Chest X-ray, AP view. Patient: 55 years old, sex M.
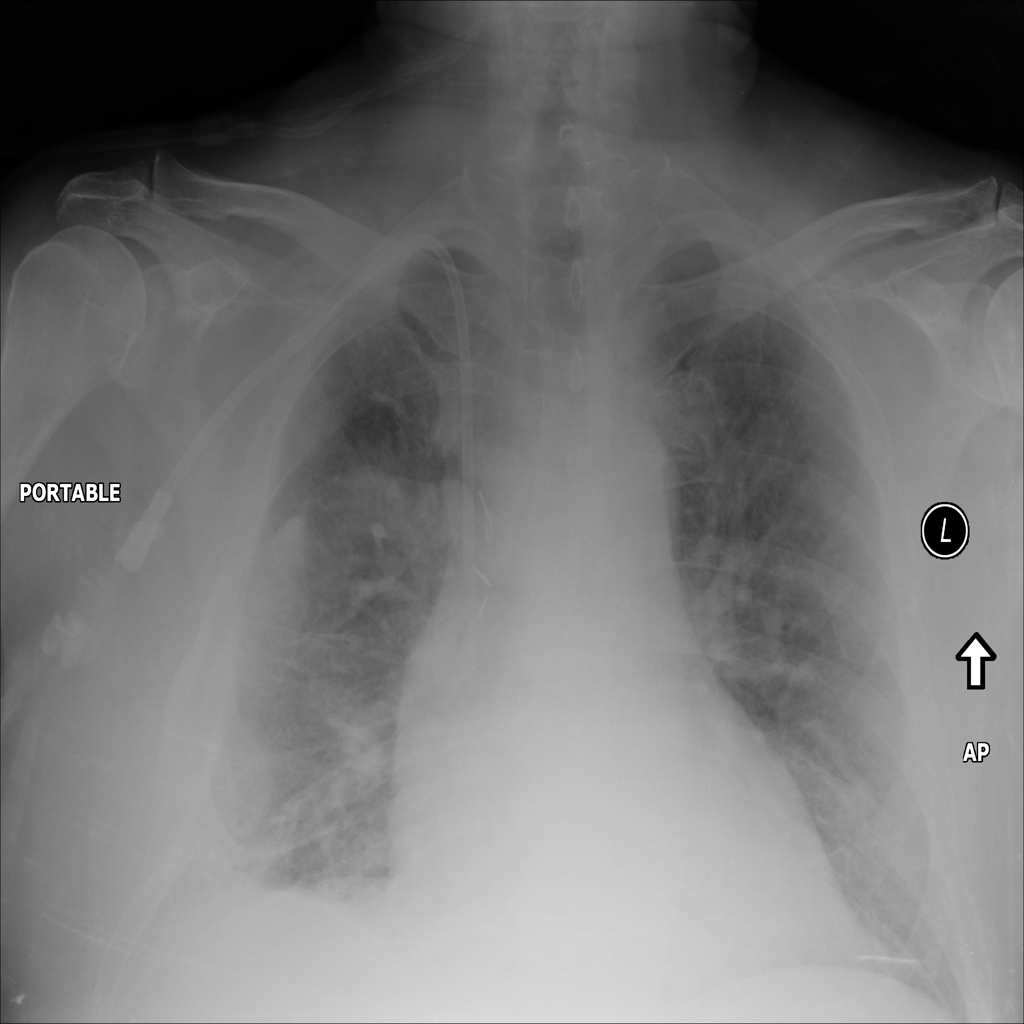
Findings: Atelectasis, Pleural_Thickening